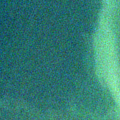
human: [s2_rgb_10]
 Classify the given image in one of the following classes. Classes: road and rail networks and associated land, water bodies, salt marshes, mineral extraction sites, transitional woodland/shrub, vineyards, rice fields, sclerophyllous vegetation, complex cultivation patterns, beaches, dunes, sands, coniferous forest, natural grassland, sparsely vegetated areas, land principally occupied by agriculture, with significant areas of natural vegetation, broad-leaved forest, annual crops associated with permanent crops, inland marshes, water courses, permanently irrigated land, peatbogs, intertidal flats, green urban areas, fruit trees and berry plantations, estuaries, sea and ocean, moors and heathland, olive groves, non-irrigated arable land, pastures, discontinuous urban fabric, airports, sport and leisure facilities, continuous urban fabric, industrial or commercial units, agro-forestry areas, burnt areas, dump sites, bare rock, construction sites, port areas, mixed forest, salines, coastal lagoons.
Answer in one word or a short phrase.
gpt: sea and ocean